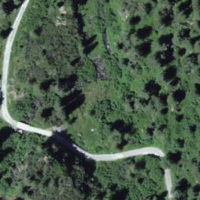
EUNIS habitat code: 43
Species observed at this site:
Parnassia palustris
Alnus alnobetula
Streptopus amplexifolius